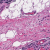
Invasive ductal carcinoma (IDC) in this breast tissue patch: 0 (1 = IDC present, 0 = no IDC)